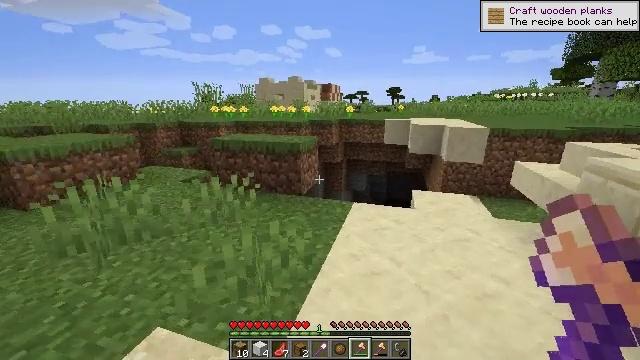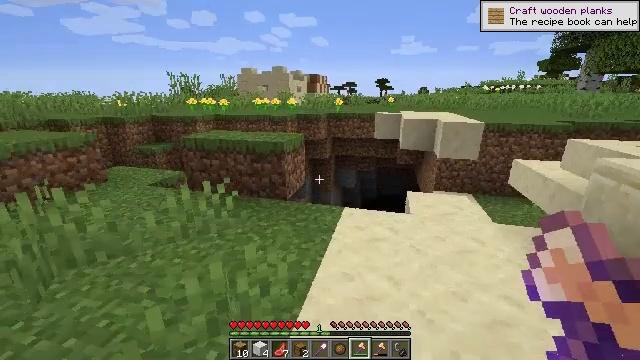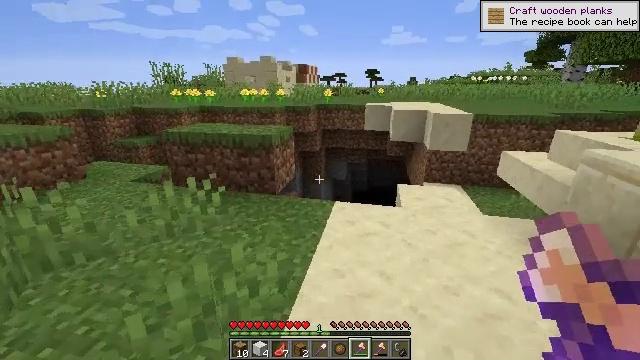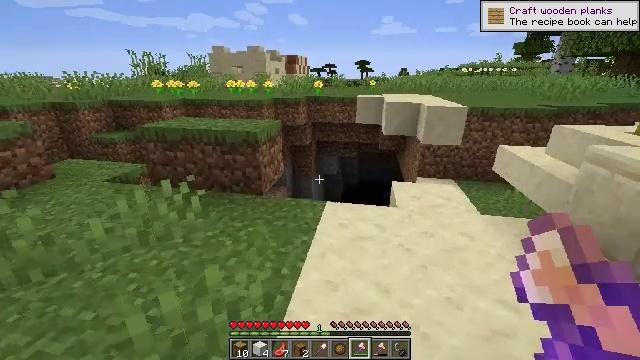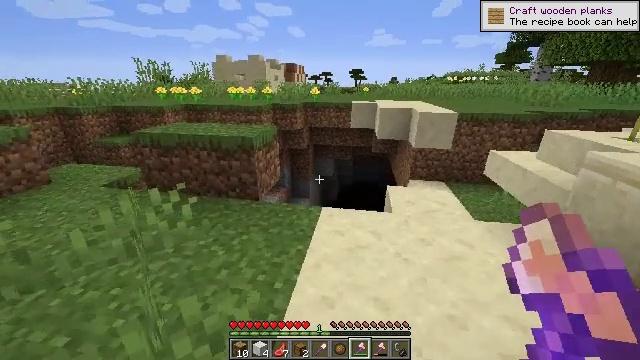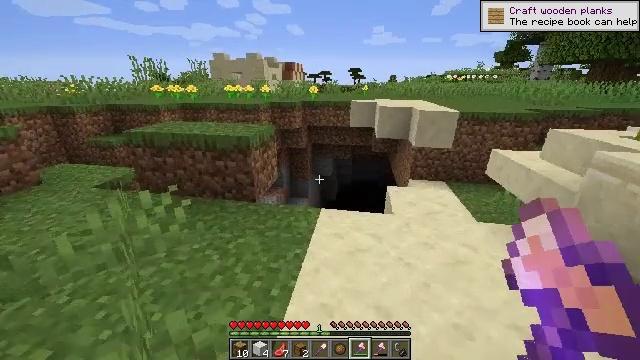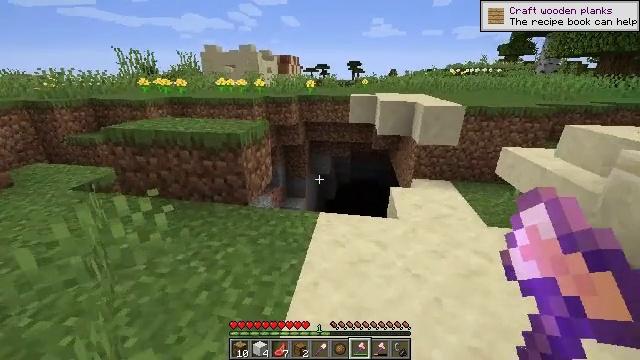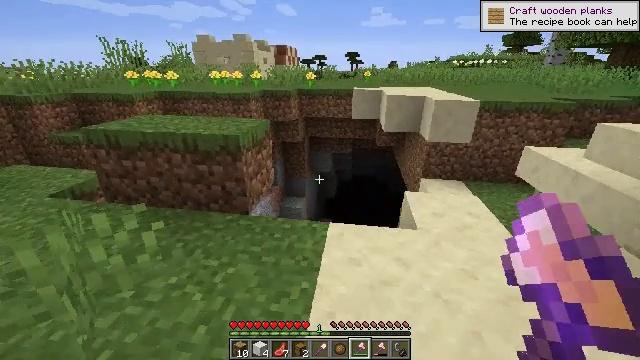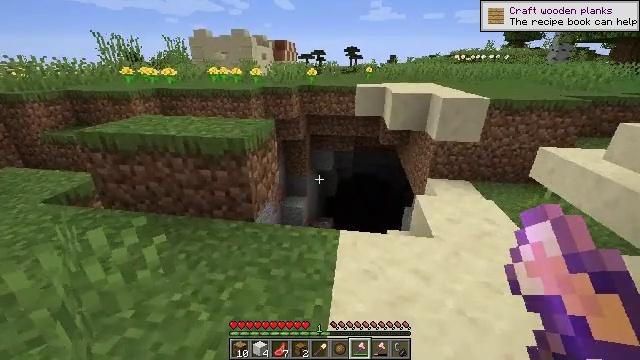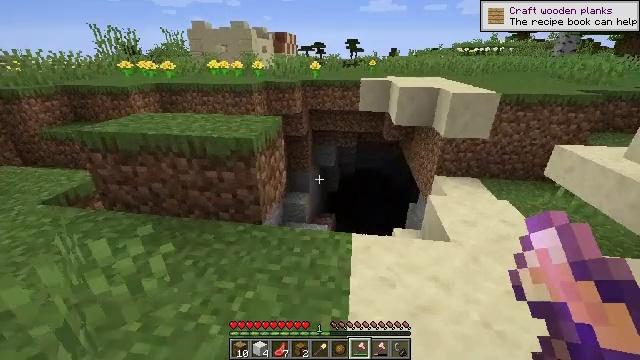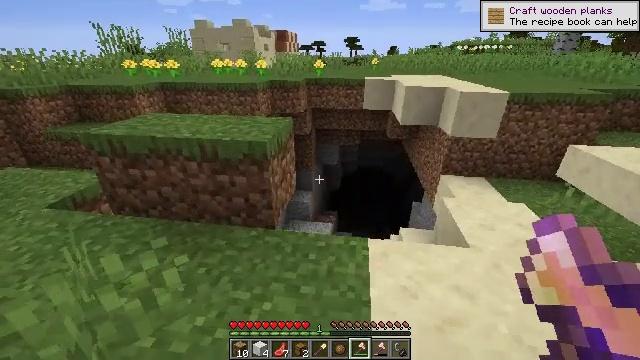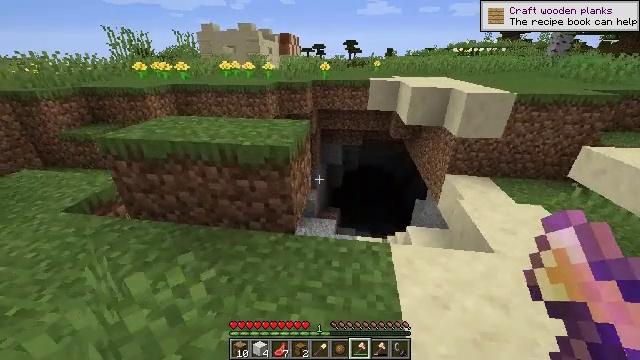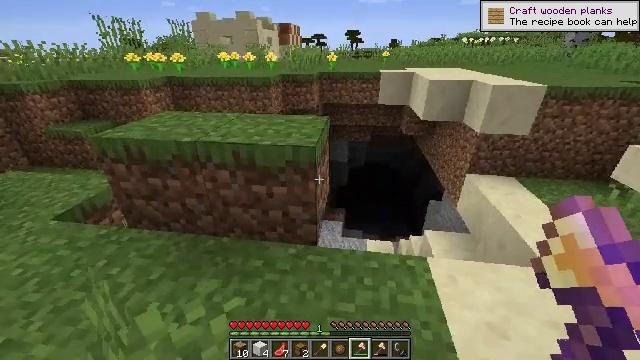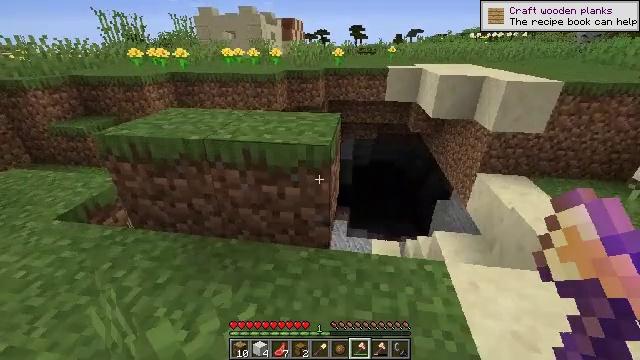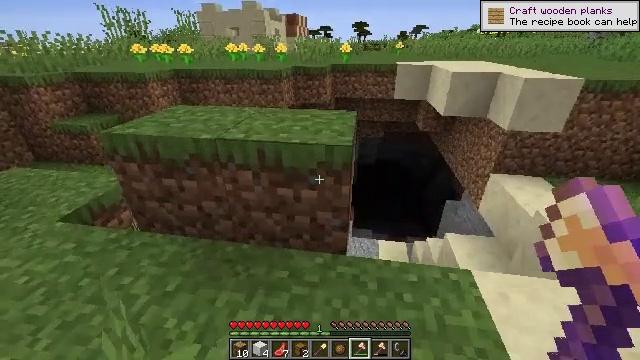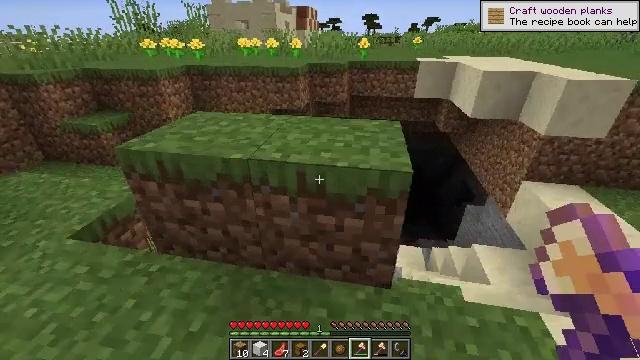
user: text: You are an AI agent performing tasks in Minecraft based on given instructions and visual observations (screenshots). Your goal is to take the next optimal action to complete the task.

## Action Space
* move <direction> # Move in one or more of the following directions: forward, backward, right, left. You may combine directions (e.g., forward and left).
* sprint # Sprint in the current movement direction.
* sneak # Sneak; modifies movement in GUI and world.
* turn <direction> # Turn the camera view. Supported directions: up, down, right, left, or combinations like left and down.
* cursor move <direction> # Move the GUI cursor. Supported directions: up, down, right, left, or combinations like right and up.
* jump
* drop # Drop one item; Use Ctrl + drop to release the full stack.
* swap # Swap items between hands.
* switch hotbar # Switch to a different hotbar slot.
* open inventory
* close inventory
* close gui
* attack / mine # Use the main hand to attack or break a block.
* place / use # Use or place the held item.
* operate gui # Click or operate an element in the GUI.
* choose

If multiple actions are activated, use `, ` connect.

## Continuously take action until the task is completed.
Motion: motion action
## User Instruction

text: Collect the lectern by destroying it.
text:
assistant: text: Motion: move forward, turn right and down
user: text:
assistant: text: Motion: move forward, turn right and down
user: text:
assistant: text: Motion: move forward, turn right and down
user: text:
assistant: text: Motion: move forward
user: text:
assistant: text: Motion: move forward
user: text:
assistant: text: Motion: move forward and move left
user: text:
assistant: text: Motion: move forward and move left
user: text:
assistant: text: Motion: move forward and move left
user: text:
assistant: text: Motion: move forward and move left, turn down
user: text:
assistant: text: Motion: move forward and move left
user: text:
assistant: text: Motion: move forward and move left
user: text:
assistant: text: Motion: move forward and move left
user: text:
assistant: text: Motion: move forward and move left
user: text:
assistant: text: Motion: move forward and move left
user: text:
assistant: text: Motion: move forward and move left, turn left
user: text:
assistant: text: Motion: move forward and move left, turn left
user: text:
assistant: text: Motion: move forward and move left, turn left
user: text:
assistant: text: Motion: move forward and move left, turn left and up
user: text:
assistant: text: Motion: move forward and move left, turn left
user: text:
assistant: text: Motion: move forward and move left
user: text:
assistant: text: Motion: move forward and move left
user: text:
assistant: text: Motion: move forward and move left
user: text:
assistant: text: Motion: move forward and move left, turn right
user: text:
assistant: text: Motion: move forward and move left, turn right and up
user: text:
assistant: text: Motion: move forward and move left, turn right
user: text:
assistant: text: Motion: move forward and move left, turn right
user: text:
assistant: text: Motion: move forward and move left, turn right
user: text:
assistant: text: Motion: move forward and move left, turn right and up
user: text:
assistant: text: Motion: move forward and move left
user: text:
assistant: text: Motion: move forward